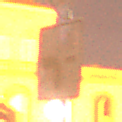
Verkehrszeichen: VerlaufVorfahrtsstrasse6
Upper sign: Vorfahrtsstrasse
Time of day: Night
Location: Outdoor (Suburban)
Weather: PartlyCloudy
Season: NotSpecified
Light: Artificial